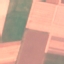
Land use / land cover: AnnualCrop